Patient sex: M
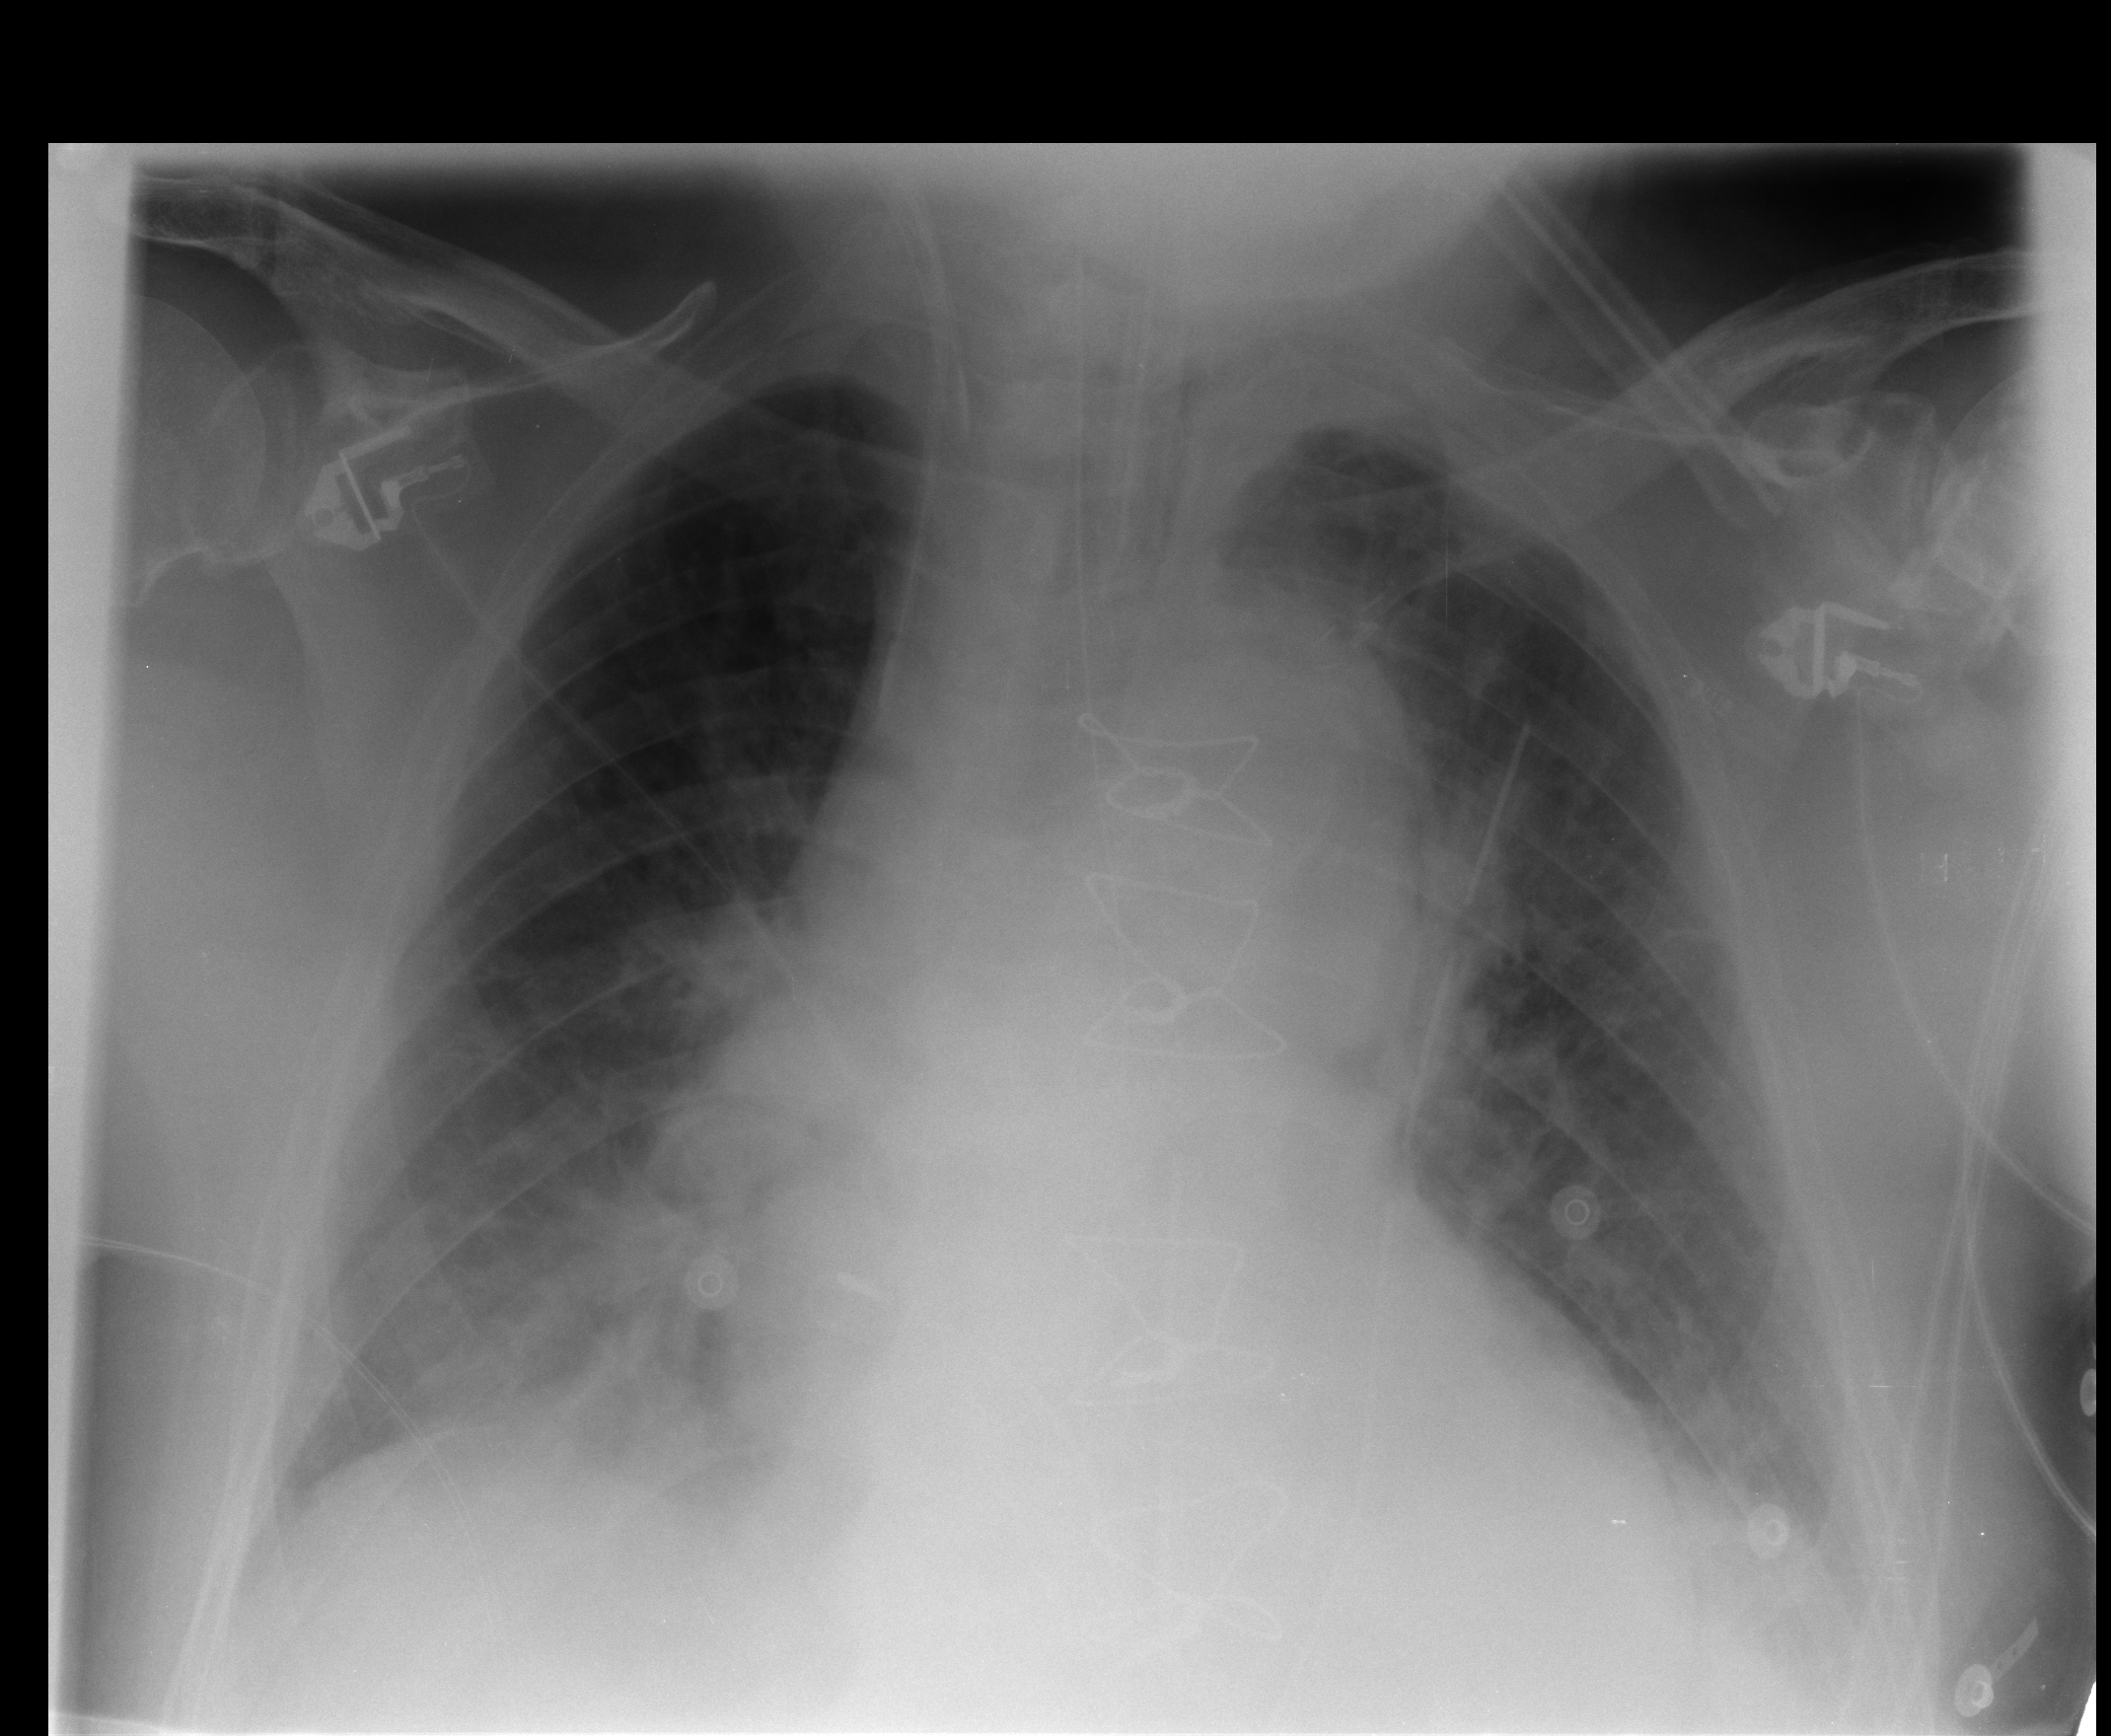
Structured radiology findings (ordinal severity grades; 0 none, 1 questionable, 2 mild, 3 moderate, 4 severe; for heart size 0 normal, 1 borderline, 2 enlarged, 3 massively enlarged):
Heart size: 2
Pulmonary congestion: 2
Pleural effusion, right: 1
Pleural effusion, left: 1
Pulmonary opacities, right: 1
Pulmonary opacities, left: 0
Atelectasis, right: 2
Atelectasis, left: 2